Question: How can I get rid of the horizontal borders that divide each menu item per the following example but maintain the overall outer border of the active menu:
<URL>
Something like this:

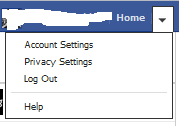
Answer: Remove border-top from the li -> a.
See <URL> here
changes below,
'''
ul#navmenu-h li:hover li a,
ul#navmenu-h li.iehover li a {
/*border-top: 1px solid #EEEEEE;*/ <-- Commented
...
...
'''
and
'''
ul#navmenu-h li:hover a,
ul#navmenu-h li.iehover a
{
/*border-top: 1px solid #EEEEEE;*/ <-- Commented
...
...
'''
It should work if you add a border to 'ul' and remove the 'margin-left: -1' and 'margin-top: -1' from the 'li > a'.
Also Please note that removing margin's would give a different feel from what you had before.
<URL> here
'''
/*newly added - Change to any color to #EEEEEE if that is what you want */
ul#navmenu-h ul
{
border: 1px solid black;
}
'''
and Commented below,
'''
ul#navmenu-h li:hover li a,
ul#navmenu-h li.iehover li a {
/*border-top: 1px solid #EEEEEE;
border-right: 1px solid #EEEEEE;
border-left: 1px solid #EEEEEE;
border-bottom: 1px solid #EEEEEE;
margin-left: -1px; */
ul#navmenu-h li:hover a,
ul#navmenu-h li.iehover a
{
/*border-top: 1px solid #EEEEEE;*/
/*margin-top: -1px;*/
'''